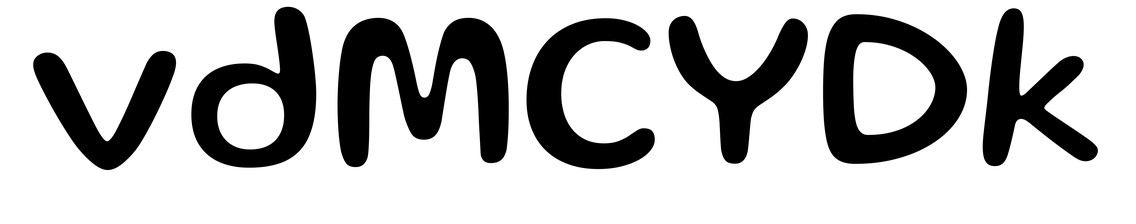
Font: Gluten_Regular